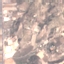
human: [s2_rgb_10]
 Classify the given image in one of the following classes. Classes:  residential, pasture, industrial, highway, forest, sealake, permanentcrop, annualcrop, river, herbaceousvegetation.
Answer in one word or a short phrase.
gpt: PermanentCrop